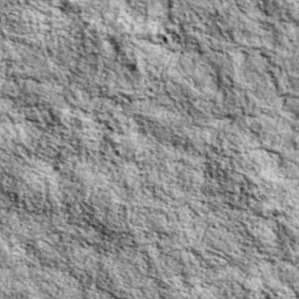
Label: non_frost